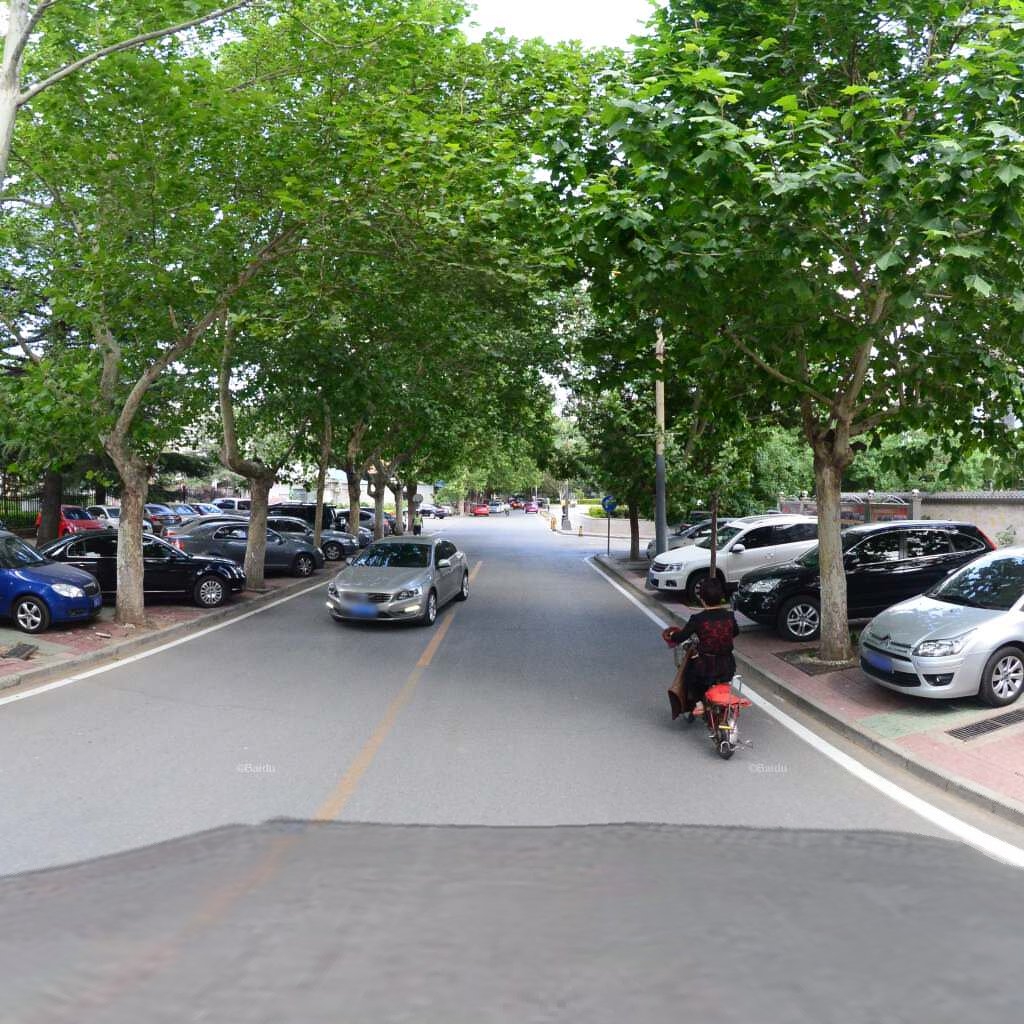
Region: Haidian
Road damage annotations: transverse crack